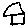
Label: house